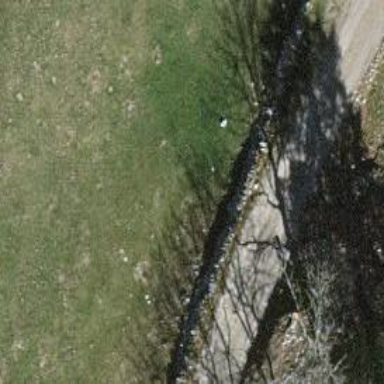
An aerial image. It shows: Wall is shown in the image.